Field crop: maize
Growth stage: 2
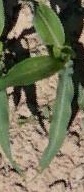
Species: maize